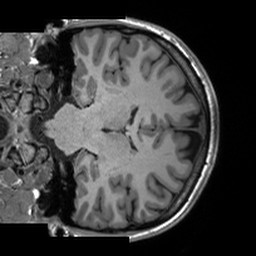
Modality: T1w
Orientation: coronal
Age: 24
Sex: female
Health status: healthy
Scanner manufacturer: siemens
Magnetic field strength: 3 T
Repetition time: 2 s
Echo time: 0.00203 s